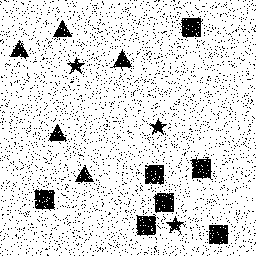
Squares: 7
Triangles: 5
Stars: 3
Total shapes: 15